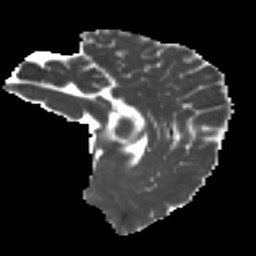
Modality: MD
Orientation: sagittal
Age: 24
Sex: male
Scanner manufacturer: ge
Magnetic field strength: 3 T
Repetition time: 7.8 s
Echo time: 0.0609 s